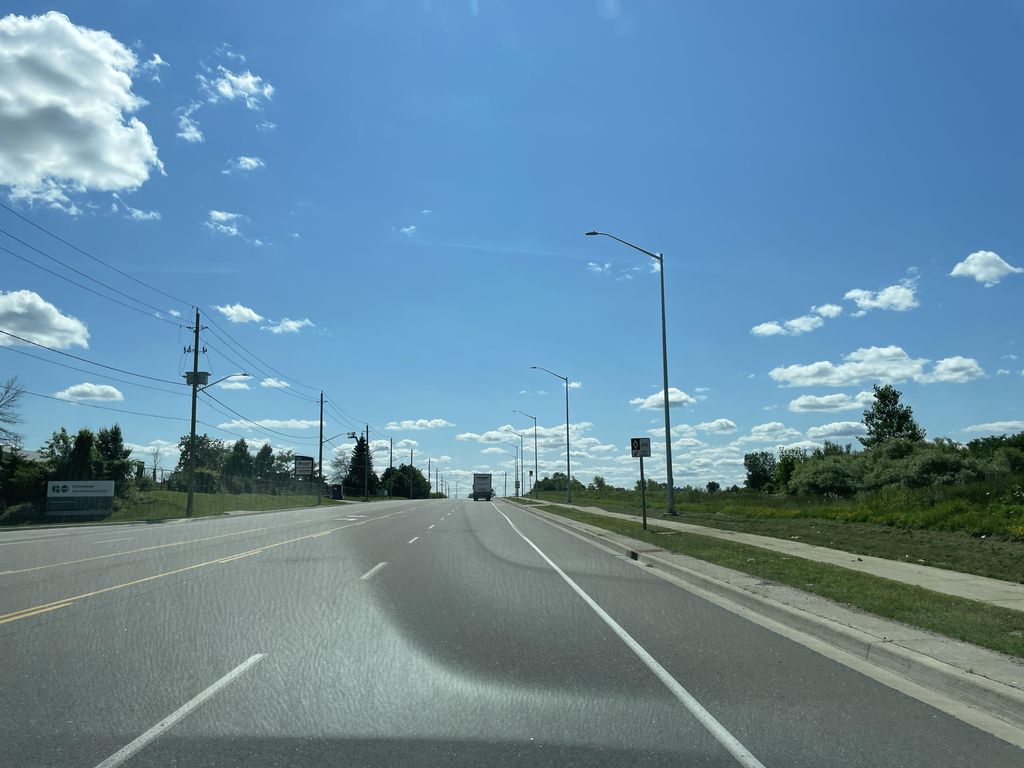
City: kitchener-waterloo